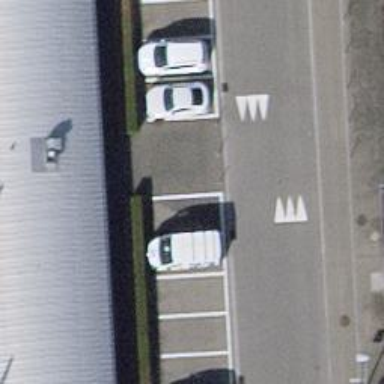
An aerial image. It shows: Bollard barrier.